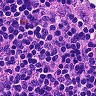
Metastatic tissue present: no